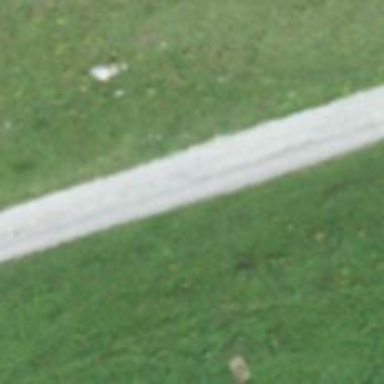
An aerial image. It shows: Gravel track with grade2 track type. This downhill piste is groomed in the classic style.